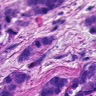
Metastatic tissue present: yes